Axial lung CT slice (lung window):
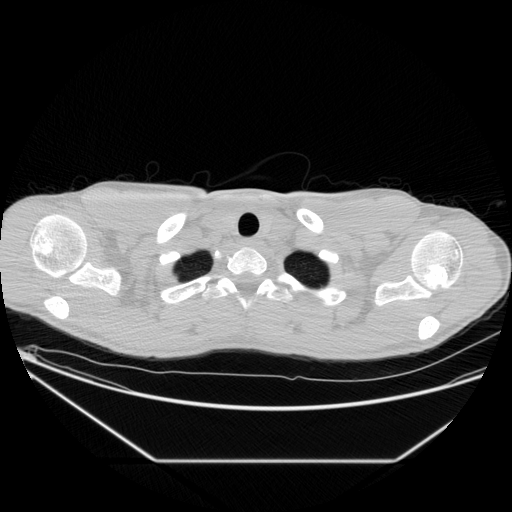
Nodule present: no